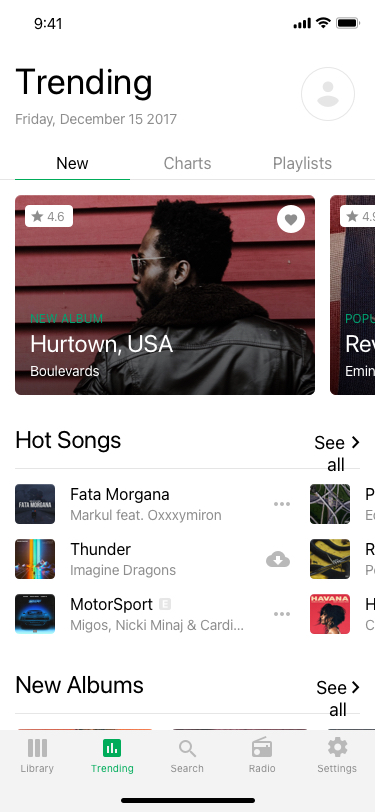
Text in this UI design:
Playlists
Charts
New
Trending
Friday, December 15 2017
Boulevards
4.6
Hurtown, USA
new album
Eminem
4.9
Revival
Popular
Hot Songs
See all
Fata Morgana
Markul feat. Oxxxymiron
Thunder
Imagine Dragons
MotorSport
Migos, Nicki Minaj & Cardi…
Perfect Duet
Ed Sheeran & Beyonce
Rockstar
Post Malone feat. 21 Savage
Havana
Camila Cabello feat. Young…
KK
9:41 AM
Settings
Radio
Search
Trending
Library